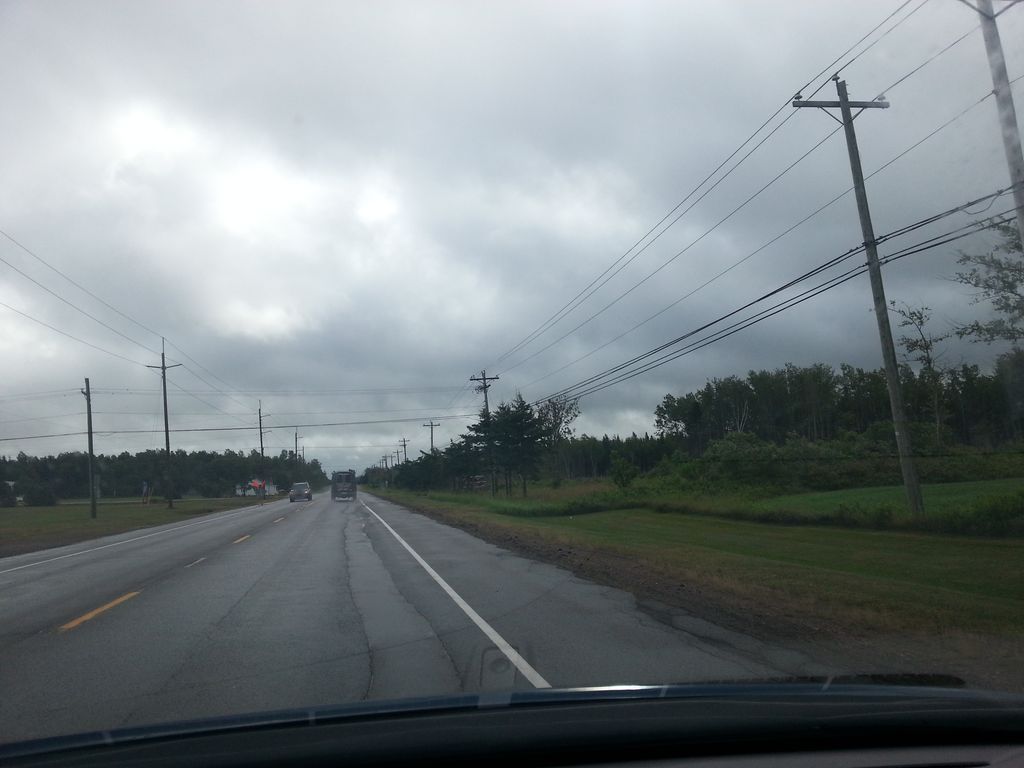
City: charlottetown